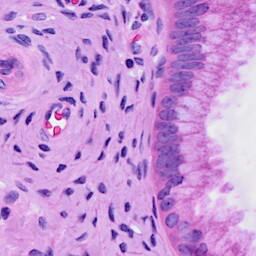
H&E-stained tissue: Cervix